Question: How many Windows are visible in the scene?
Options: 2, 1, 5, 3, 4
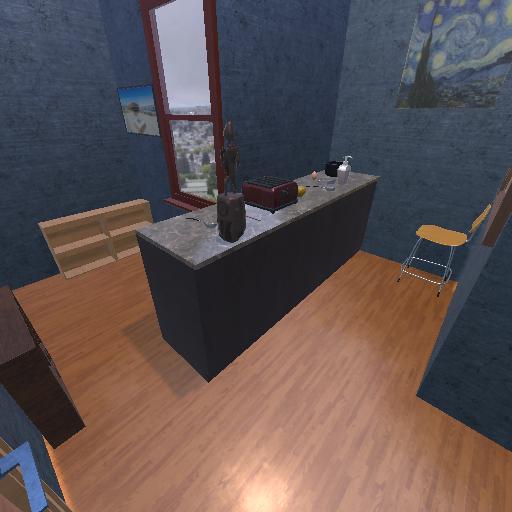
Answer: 2